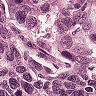
Metastatic tissue present: yes